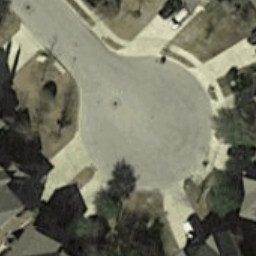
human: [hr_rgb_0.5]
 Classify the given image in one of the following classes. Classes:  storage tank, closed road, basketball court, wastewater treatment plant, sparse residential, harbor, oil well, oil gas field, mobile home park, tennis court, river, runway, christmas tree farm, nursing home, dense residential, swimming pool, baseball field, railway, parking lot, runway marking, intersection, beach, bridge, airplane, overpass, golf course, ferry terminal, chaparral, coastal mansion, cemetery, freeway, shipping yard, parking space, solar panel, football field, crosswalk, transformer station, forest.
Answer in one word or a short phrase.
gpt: closed road